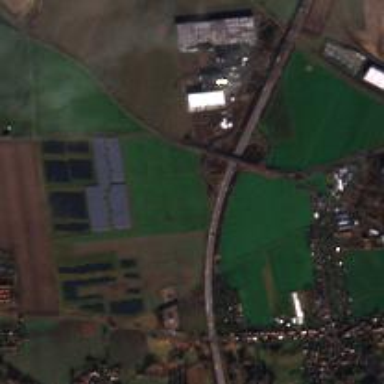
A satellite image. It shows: Motorway junction.